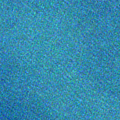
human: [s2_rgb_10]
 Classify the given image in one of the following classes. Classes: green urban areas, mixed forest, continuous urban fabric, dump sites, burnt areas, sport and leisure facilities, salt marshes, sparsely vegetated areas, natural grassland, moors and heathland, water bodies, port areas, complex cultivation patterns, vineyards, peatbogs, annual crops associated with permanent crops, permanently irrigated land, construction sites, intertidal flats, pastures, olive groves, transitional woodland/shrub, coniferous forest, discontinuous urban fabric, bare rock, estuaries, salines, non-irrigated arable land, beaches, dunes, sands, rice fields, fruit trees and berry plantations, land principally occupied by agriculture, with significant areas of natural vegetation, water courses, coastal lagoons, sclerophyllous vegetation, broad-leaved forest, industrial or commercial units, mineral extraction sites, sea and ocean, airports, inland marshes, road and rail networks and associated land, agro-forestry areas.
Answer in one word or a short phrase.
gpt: sea and ocean